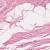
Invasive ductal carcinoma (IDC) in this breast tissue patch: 0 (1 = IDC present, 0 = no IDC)